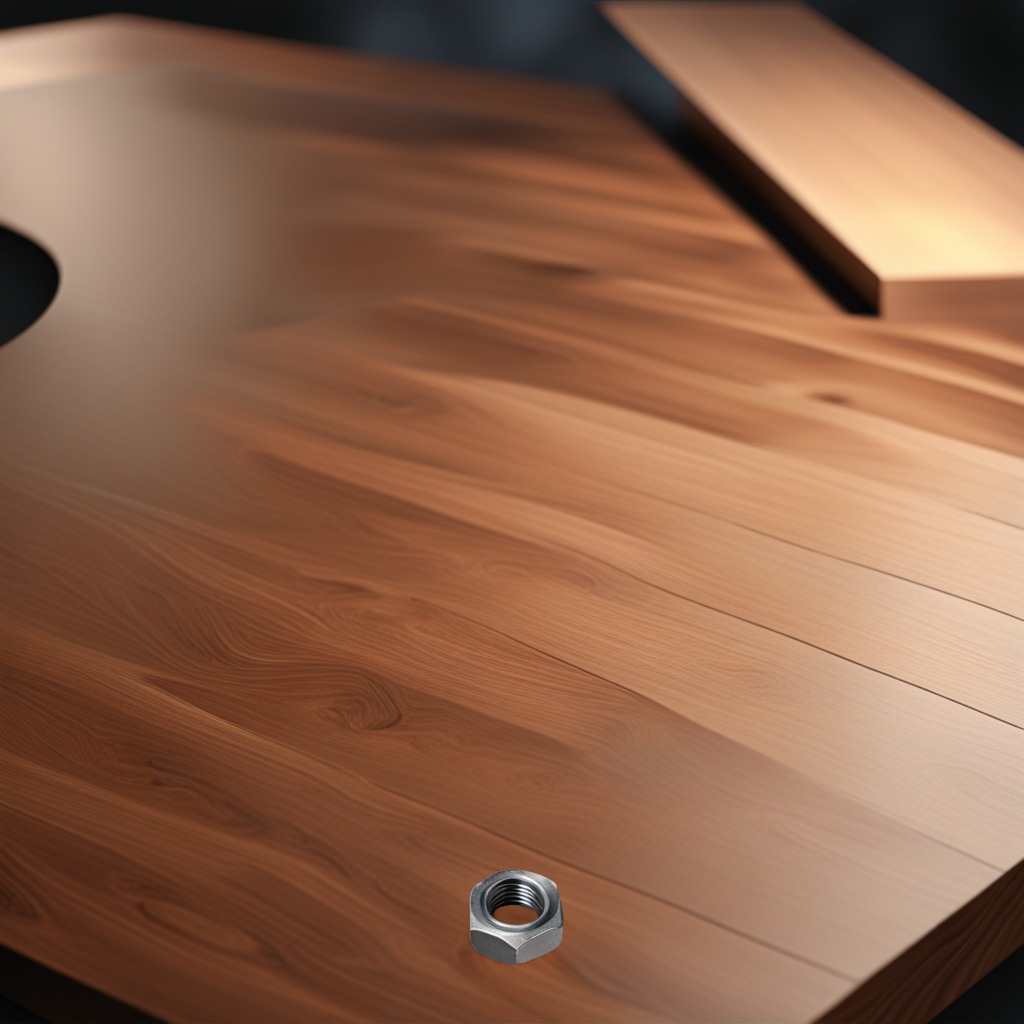
A metal nut lies on the wooden table in a carpentry studio.